Question: I am trying to migrate web parts that were created in 2007 to 2010, the problem i have is i didn't use VSeWSS when i created these. All the files in the web part project i have is here...

My question is, is there a better way of migrating these?
Thanks
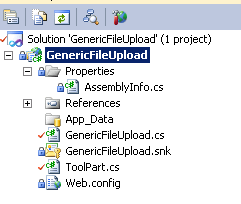
Answer: Do you want full SP2010 support? In that case, create a new SharePoint solution in VS2010 for SP2010, and import your existing webpart classes and files. The only thing you need to do next is update all SharePoint version numbers from 12.0.0.0 to 14.0.0.0.
(and after that, fix some issues because some things works different in SP2010).